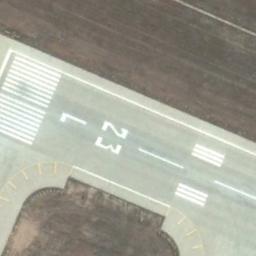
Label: runway